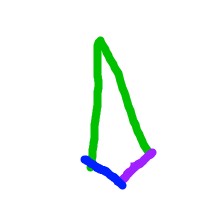
Shape: kite